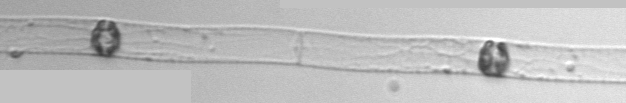
Label: Dactyliosolen_blavyanus